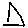
Label: triangle